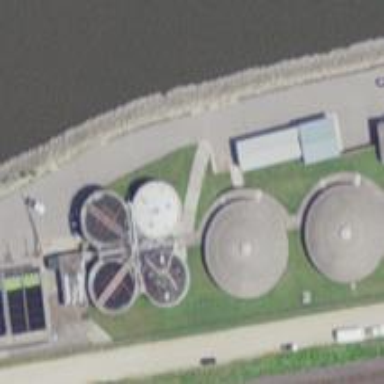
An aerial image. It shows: Storage tank with man-made structure.